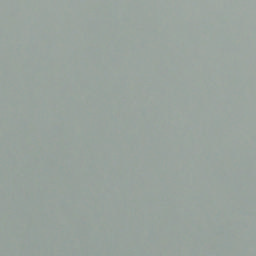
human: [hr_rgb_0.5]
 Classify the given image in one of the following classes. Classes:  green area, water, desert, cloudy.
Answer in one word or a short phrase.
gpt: cloudy